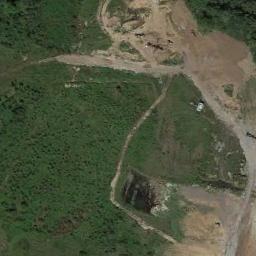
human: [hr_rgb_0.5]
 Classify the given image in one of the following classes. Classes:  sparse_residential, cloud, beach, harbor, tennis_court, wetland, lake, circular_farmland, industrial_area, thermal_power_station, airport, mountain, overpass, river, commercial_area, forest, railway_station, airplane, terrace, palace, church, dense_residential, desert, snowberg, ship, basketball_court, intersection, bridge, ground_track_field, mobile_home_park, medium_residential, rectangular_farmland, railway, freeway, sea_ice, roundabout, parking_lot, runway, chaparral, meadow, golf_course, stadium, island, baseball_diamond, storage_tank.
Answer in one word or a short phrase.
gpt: meadow